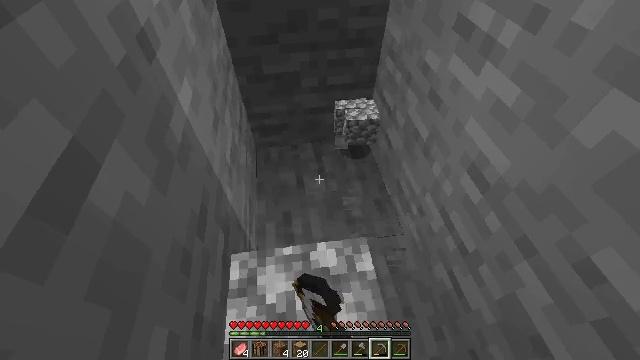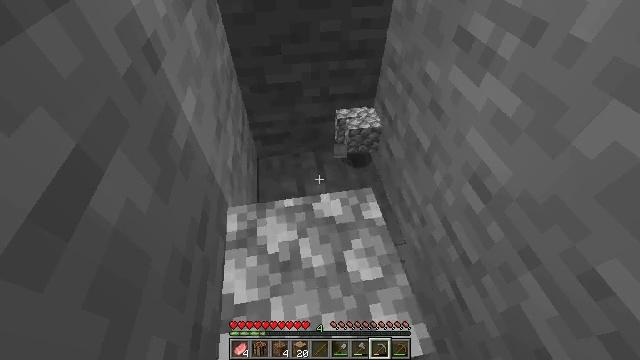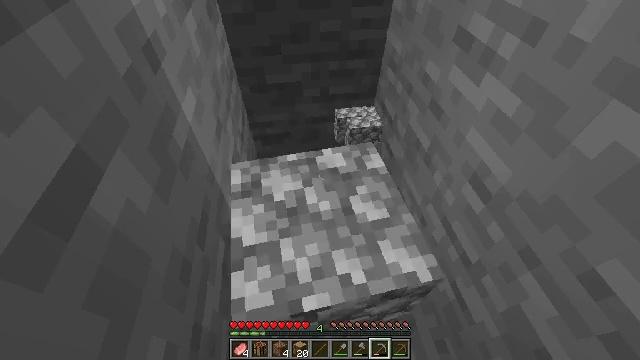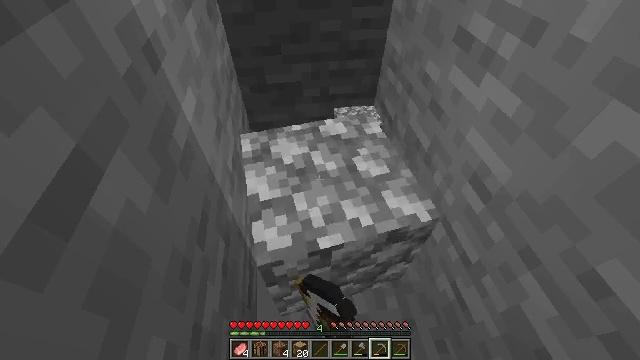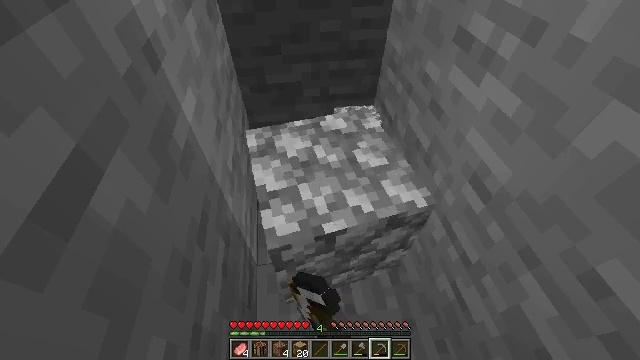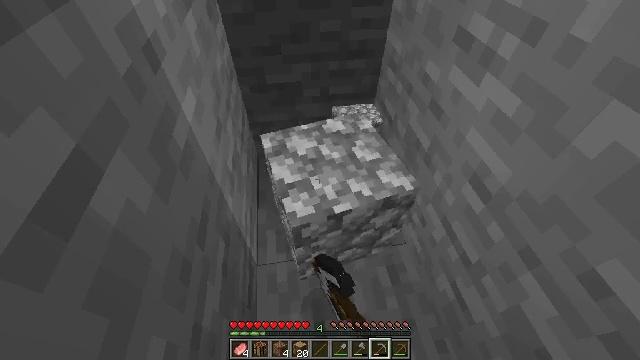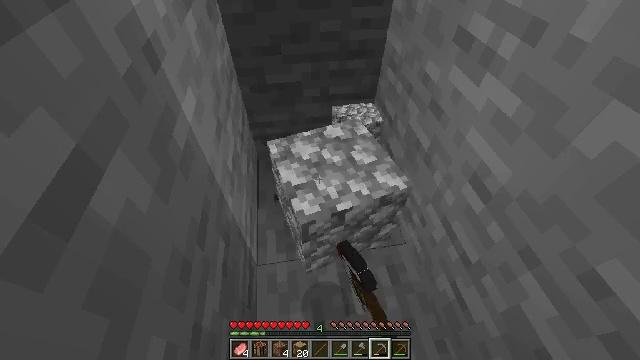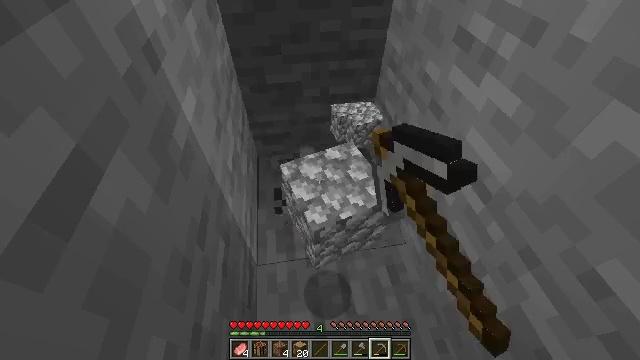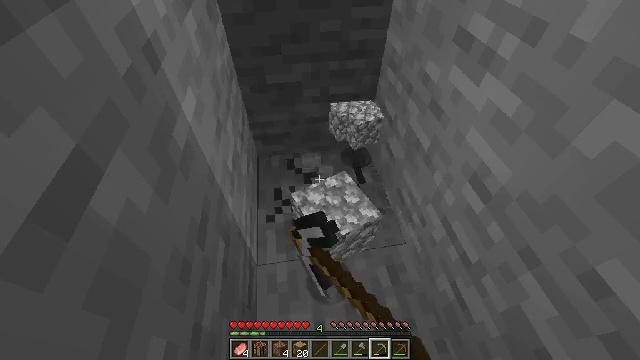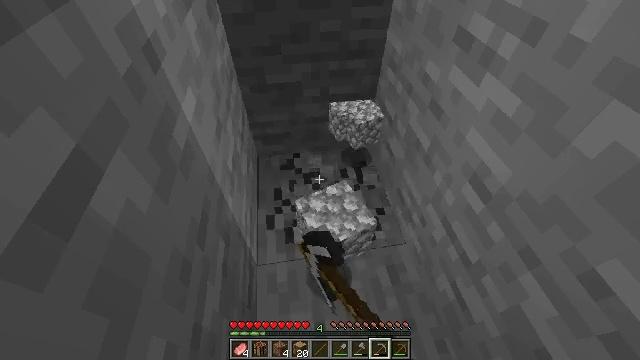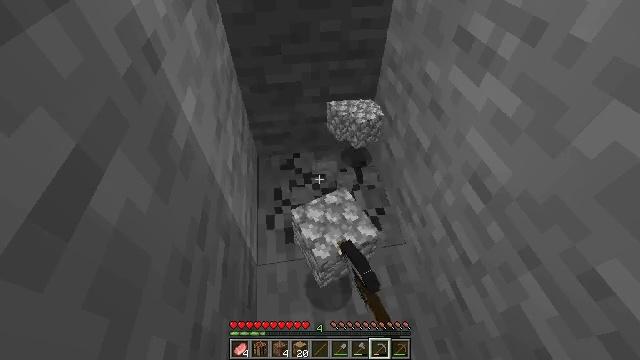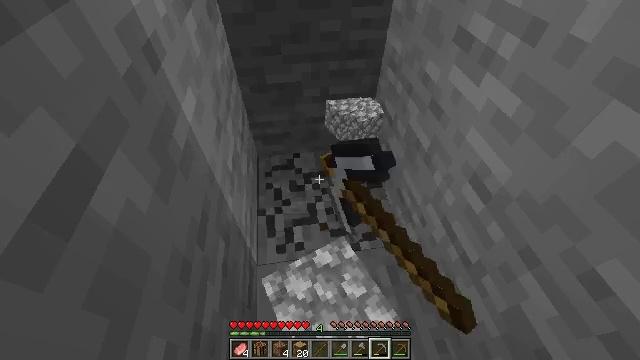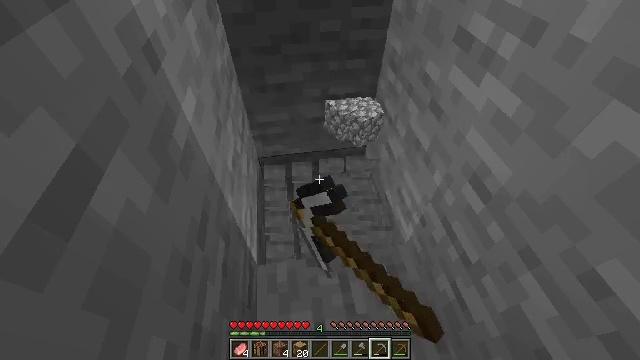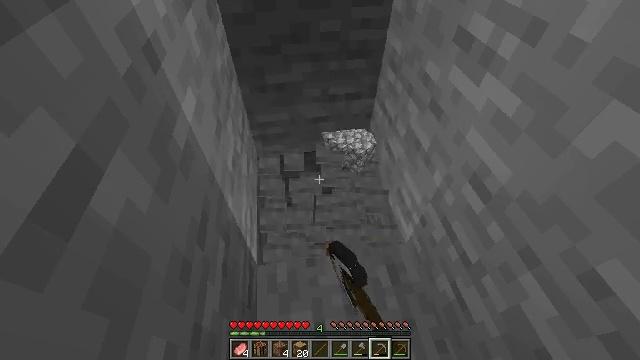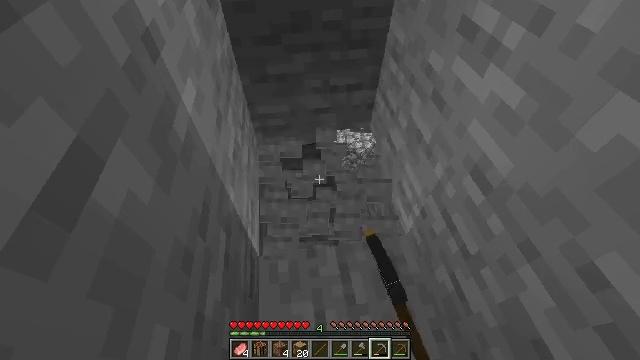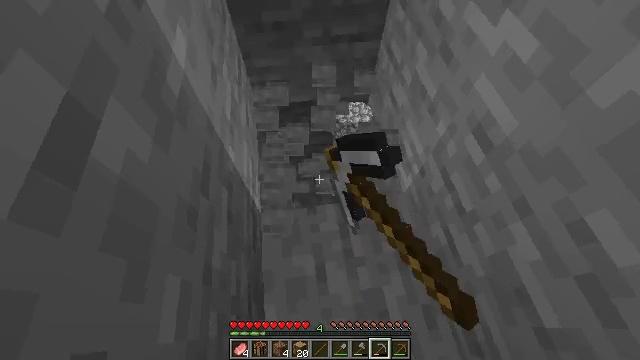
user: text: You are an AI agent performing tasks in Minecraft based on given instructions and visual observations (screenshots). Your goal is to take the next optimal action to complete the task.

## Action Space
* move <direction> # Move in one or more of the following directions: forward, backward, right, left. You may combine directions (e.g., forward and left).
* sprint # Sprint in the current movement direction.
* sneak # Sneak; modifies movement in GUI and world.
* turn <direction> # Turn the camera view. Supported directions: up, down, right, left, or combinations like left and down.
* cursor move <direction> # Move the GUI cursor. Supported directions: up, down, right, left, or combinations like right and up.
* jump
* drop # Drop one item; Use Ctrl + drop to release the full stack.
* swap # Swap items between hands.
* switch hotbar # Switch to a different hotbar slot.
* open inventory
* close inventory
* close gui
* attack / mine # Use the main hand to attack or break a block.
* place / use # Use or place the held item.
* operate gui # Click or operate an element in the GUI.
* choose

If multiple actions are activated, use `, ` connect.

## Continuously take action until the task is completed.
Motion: motion action
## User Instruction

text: Gather stone by using a pickaxe.
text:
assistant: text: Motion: turn up, attack / mine
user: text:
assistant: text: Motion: attack / mine
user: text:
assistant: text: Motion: attack / mine
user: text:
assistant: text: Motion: attack / mine
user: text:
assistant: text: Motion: attack / mine
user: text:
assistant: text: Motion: attack / mine
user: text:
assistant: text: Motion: attack / mine
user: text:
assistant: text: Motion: attack / mine
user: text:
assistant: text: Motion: attack / mine
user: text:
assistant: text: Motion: attack / mine
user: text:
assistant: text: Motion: attack / mine
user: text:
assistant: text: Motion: attack / mine
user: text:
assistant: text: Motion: attack / mine
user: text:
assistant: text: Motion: turn down, attack / mine
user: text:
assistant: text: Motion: turn down, attack / mine
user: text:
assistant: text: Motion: turn down, attack / mine
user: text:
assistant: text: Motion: turn down, attack / mine
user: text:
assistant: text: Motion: turn down, attack / mine
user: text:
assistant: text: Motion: turn down, attack / mine
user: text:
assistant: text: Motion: attack / mine
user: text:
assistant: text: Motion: attack / mine
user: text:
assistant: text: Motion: attack / mine
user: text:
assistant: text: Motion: attack / mine
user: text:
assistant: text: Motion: attack / mine
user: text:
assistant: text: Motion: attack / mine
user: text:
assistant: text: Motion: attack / mine
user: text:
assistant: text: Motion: attack / mine
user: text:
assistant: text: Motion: attack / mine
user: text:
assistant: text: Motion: attack / mine
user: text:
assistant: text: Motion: attack / mine